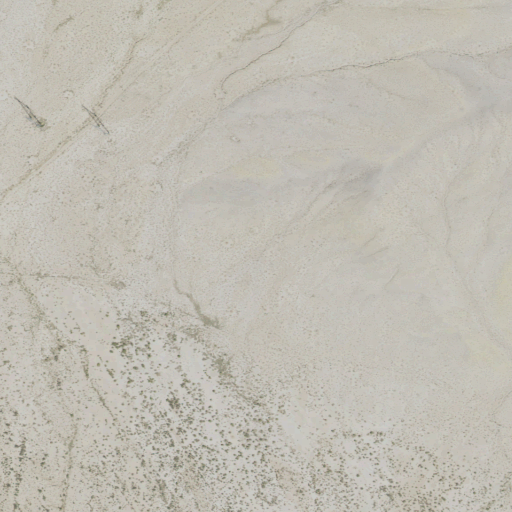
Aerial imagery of valley in Utah named Castle Valley containing only shrub